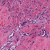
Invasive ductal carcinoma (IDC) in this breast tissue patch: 0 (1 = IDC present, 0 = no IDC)